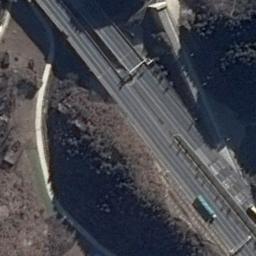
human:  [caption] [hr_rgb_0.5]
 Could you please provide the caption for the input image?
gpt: The freeway is between the bare land and some trees .

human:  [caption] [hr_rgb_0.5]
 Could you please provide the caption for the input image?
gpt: The motorway is very empty .

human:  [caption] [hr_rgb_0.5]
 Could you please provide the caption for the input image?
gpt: A straight freeway is a striped building on one side and on the other side are some trees .

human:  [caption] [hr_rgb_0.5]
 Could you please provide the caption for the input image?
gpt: There are large lawns and many trees around the freeway, There is a car on the freeway, And a winding road beside the freeway .

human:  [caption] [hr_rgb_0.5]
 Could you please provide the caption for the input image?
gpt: There are some brown trees beside the freeway .